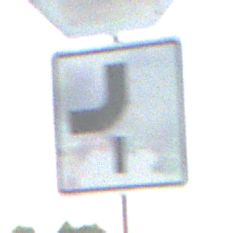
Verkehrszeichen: VerlaufVorfahrtsstrasse7
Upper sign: Stop
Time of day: Night
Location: Outdoor (Nature)
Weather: Clear
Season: NotSpecified
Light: Natural